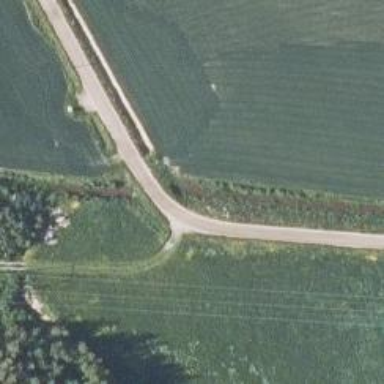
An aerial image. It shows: Culvert tunnel.